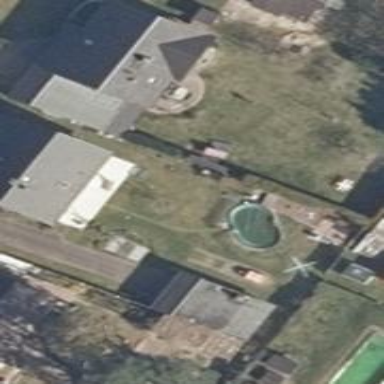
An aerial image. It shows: Swimming pool located in leisure land.